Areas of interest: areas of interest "Educational"
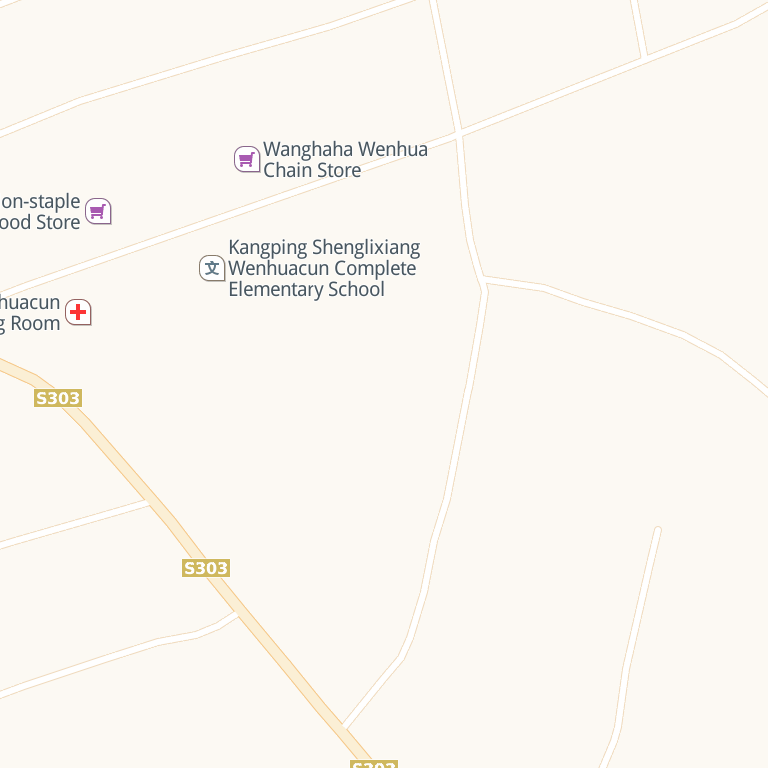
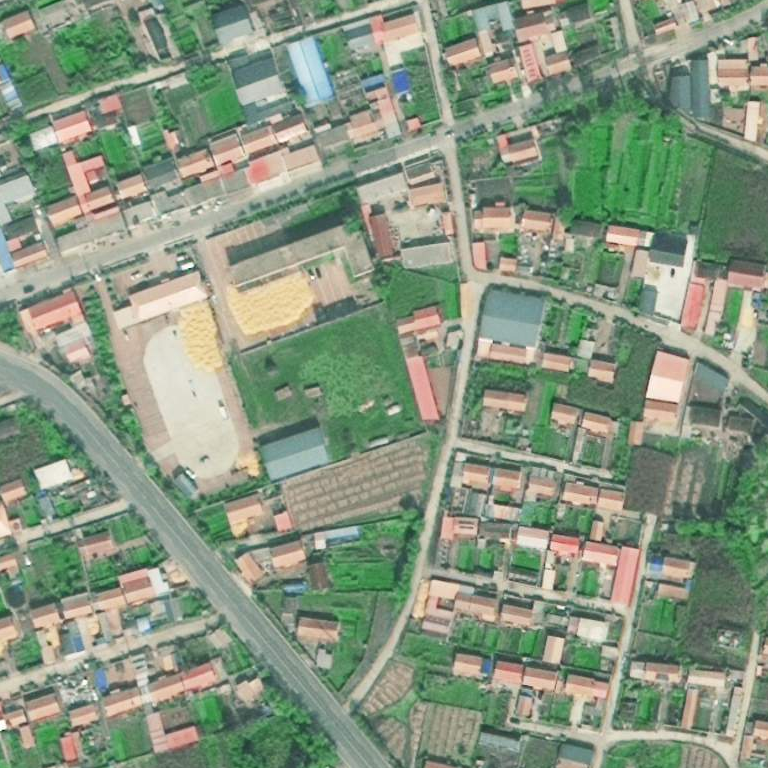